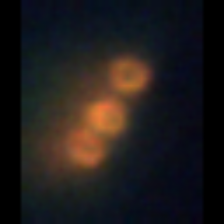
Taxon: Chaetoceros
Group: Diatoms